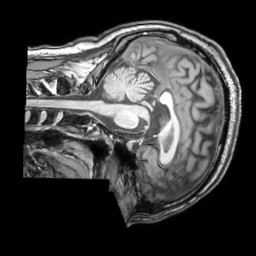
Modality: T1w
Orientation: sagittal
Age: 43
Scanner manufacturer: philips
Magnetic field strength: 3 T
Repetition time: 0.007 s
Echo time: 0.003501 s